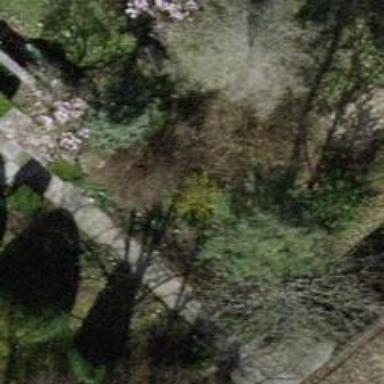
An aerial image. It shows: Evergreen tree with needle-leaved leaves.